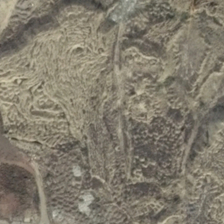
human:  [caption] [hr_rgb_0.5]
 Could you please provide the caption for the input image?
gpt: there is a piece of bareland with wavy vein .

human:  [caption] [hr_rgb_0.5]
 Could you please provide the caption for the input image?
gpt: there is a piece of bareland with wavy vein .

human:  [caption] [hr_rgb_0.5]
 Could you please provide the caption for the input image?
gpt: the terrain of the terrene is crumpled .

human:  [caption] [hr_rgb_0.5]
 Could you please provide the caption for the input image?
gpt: the sandy messy bareland has many stripes on it .

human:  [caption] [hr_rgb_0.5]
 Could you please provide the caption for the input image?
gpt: it is a piece of irregular gray bareland .